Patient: sex F, age 58
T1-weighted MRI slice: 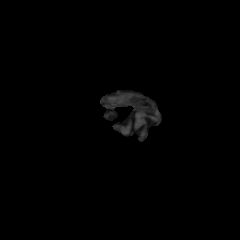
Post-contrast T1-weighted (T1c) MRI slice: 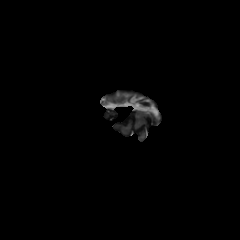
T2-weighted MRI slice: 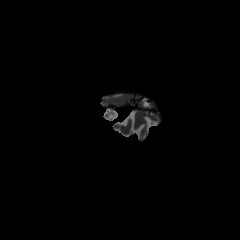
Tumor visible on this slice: no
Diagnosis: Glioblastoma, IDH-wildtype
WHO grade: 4